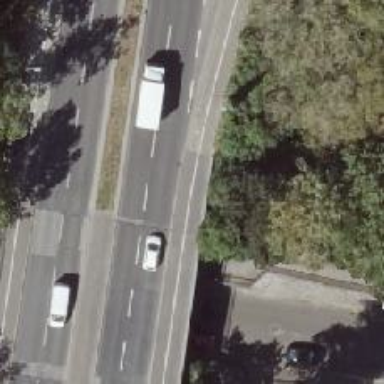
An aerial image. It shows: Primary highway bridge with asphalt surface.